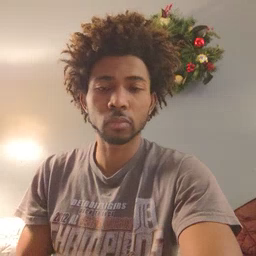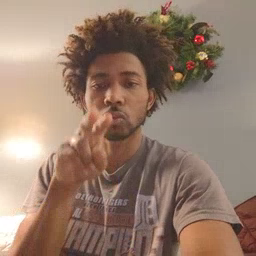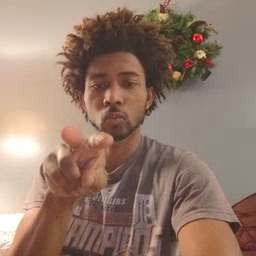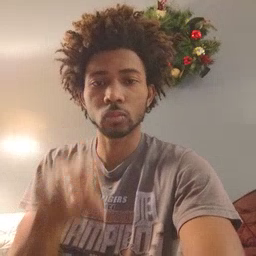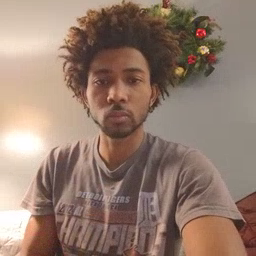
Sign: look